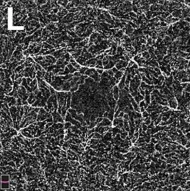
Pre- and postoperative 3.0 * 3.0 mm optical coherence tomography angiography (OCTA) images. Left eye. Reveals similar vascular restoration, along with reconstruction of the perifoveal anastomotic capillary arcade. Mo, month(s).
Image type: ophthalmic_imaging (ophthalmic_angiography)